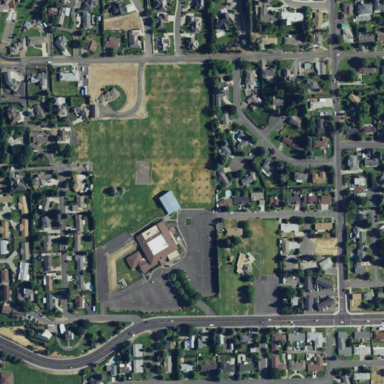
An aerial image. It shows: School.